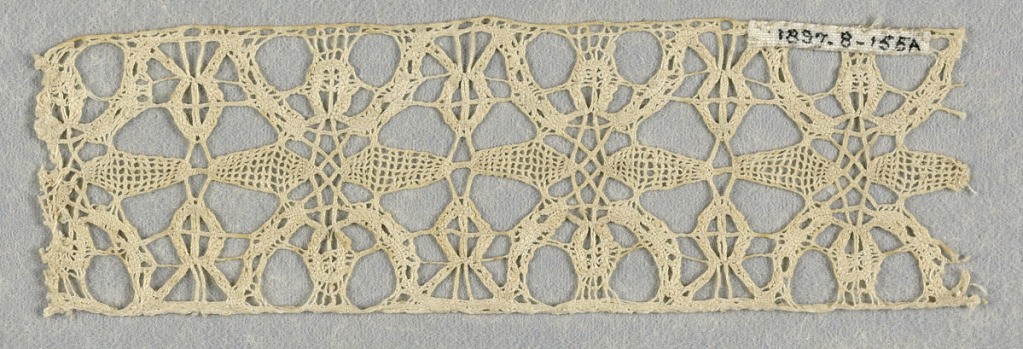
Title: Band
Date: late 16th century
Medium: linen Technique: bobbin lace (continuous braid-like)
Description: Three and a half repeats of geometric design in bobbin technique. No mesh.